Field crop: maize
Growth stage: 2
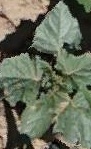
Species: datura